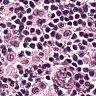
Metastatic tissue present: no